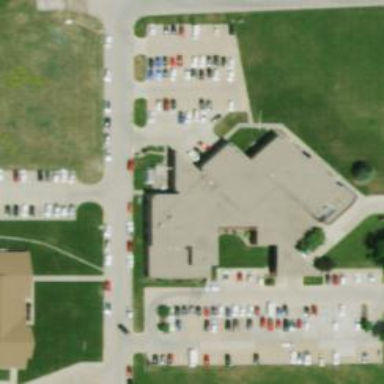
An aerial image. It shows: Healthcare clinic.